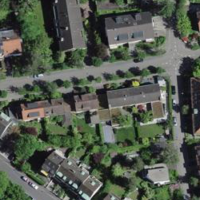
EUNIS habitat code: 55
Species observed at this site:
Phytolacca americana